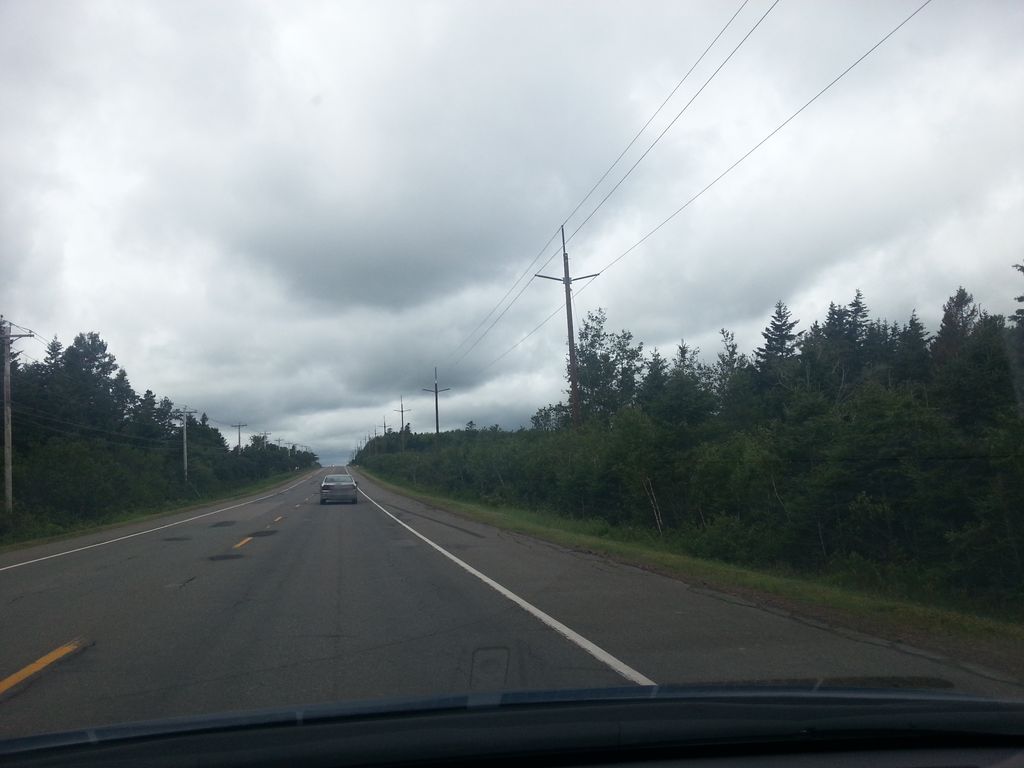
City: charlottetown